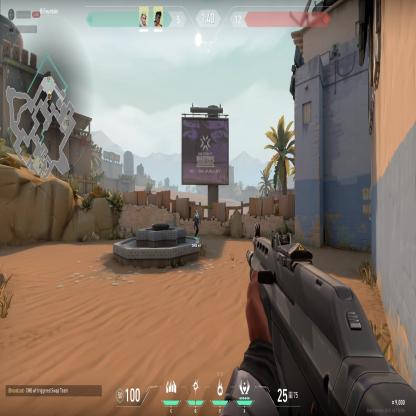
Label: teammate